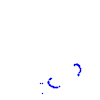
Particle: proton